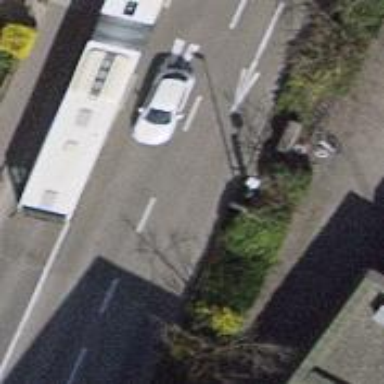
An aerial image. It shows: Bicycle parking area.